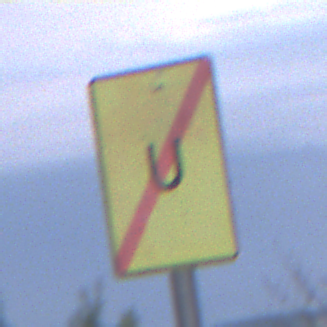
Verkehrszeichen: EndeUmleitung
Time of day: SunriseSunset
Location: Outdoor (Urban)
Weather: PartlyCloudy
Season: NotSpecified
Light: Natural